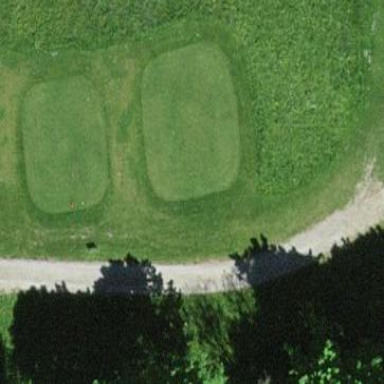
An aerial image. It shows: Grass area designated as golf tee.